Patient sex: M
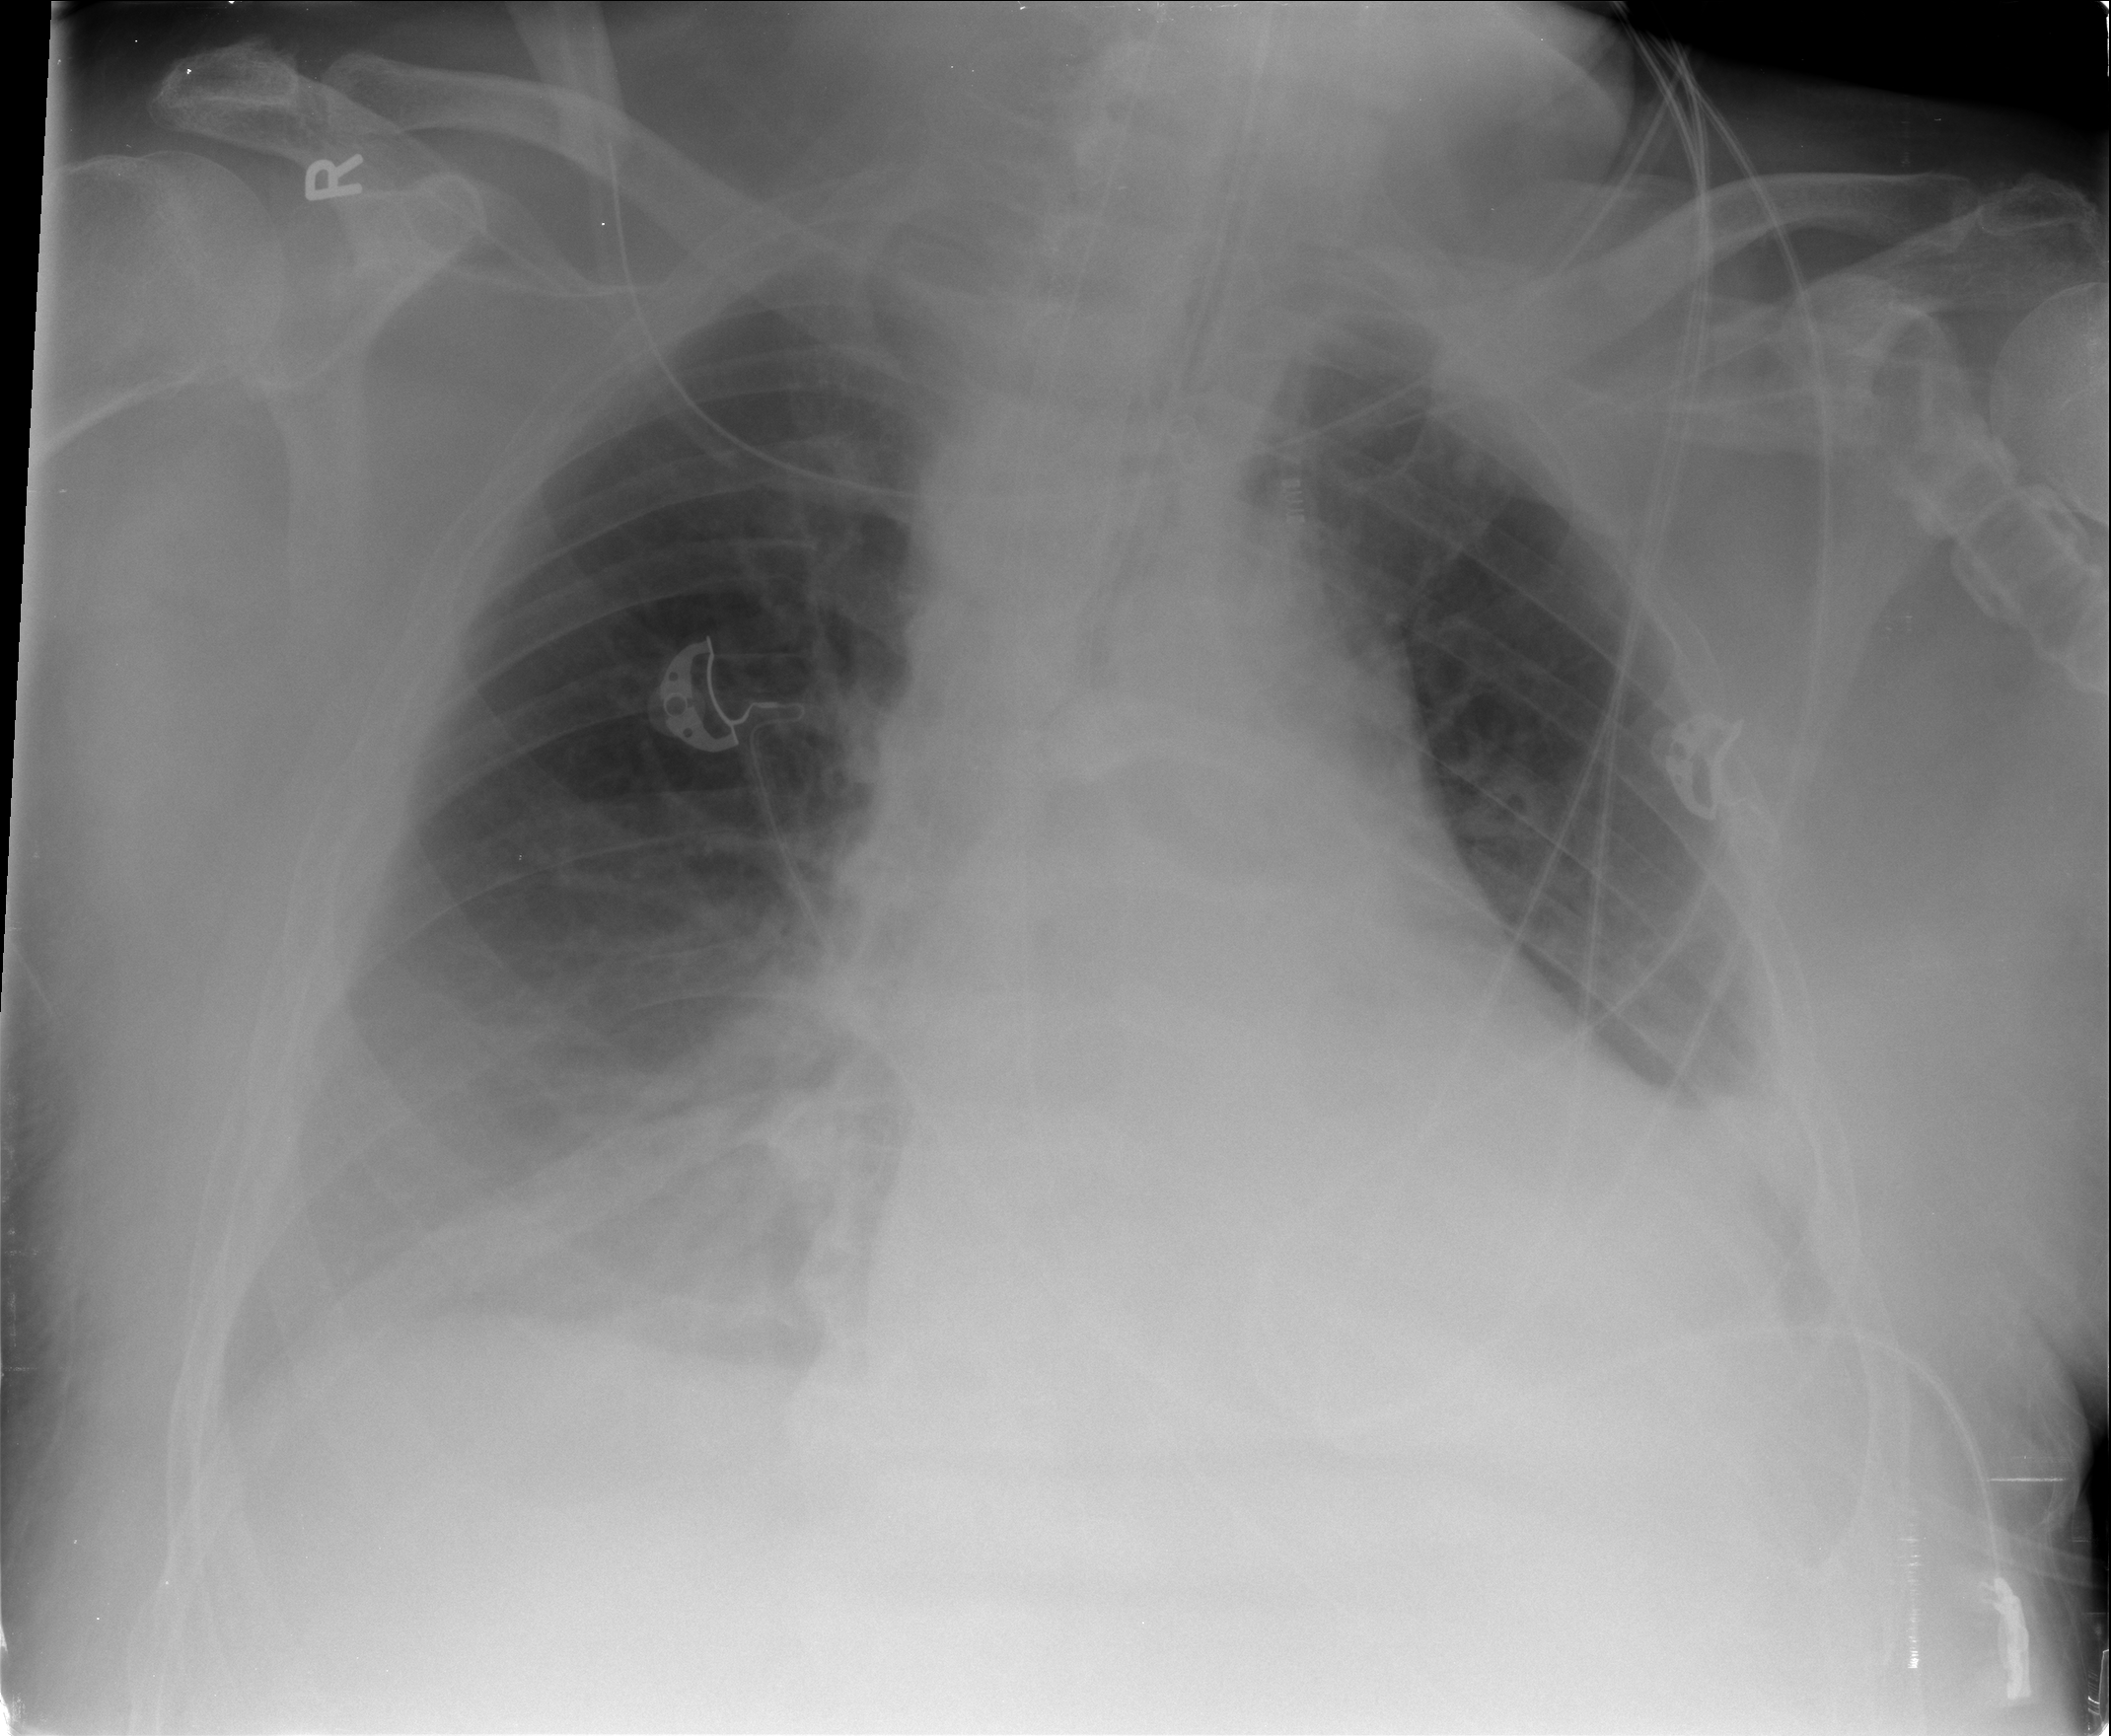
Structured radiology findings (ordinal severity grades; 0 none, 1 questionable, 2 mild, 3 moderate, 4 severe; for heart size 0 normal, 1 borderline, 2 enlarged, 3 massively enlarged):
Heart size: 2
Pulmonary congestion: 2
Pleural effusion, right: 2
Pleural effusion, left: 2
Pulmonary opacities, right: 1
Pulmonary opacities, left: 1
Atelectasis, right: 2
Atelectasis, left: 2